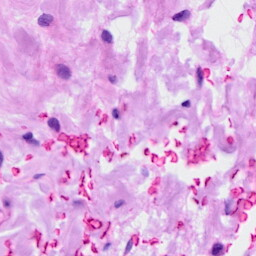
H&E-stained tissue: Ovarian